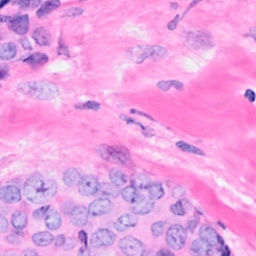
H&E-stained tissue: Breast